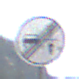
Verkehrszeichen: EndeVerbotUeberholenEinspurigeFahrzeuge
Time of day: Midday
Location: Outdoor (Nature)
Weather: PartlyCloudy
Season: NotSpecified
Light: Natural